Interaction volume radius: 10 \u00c5
Interaction volume height: 10 \u00c5
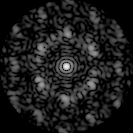
Disorder parameter: 0.5573